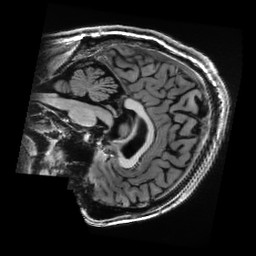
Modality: T1w
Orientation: sagittal
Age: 30
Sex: male
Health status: healthy
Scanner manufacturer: ge
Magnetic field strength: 3 T
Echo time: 0.0052 s